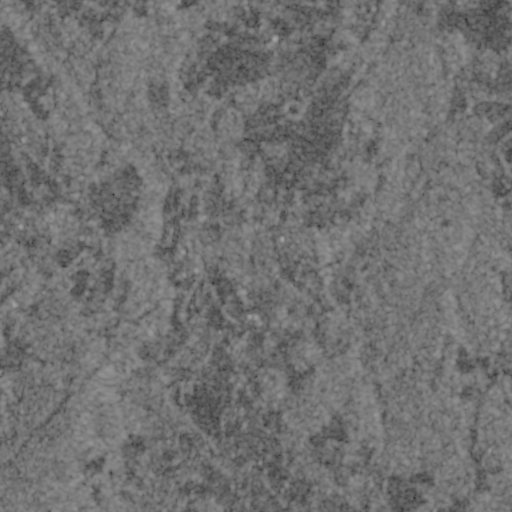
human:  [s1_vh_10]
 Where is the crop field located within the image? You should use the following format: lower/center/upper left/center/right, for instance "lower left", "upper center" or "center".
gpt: The crop field is located in the upper center of the image.
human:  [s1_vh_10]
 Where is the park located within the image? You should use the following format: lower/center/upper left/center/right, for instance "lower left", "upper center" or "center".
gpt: The park is located in the center left of the image.
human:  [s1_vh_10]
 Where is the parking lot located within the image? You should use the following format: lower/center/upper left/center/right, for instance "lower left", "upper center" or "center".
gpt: The parking lot is located in the center left of the image.
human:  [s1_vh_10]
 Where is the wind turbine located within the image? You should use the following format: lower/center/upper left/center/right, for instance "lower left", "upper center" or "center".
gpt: The wind turbine is located in the lower right of the image.
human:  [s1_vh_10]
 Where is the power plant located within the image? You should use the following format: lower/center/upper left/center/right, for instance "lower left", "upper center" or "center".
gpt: There is no power plant in the image.

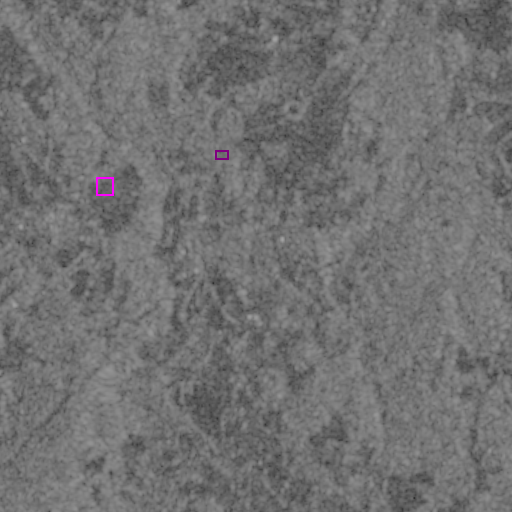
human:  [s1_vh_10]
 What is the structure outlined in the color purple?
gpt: The structure outlined in purple is a crop field.
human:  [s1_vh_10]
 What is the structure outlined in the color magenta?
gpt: The structure outlined in magenta is a park.
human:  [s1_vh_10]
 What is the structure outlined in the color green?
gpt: There is no green outline.